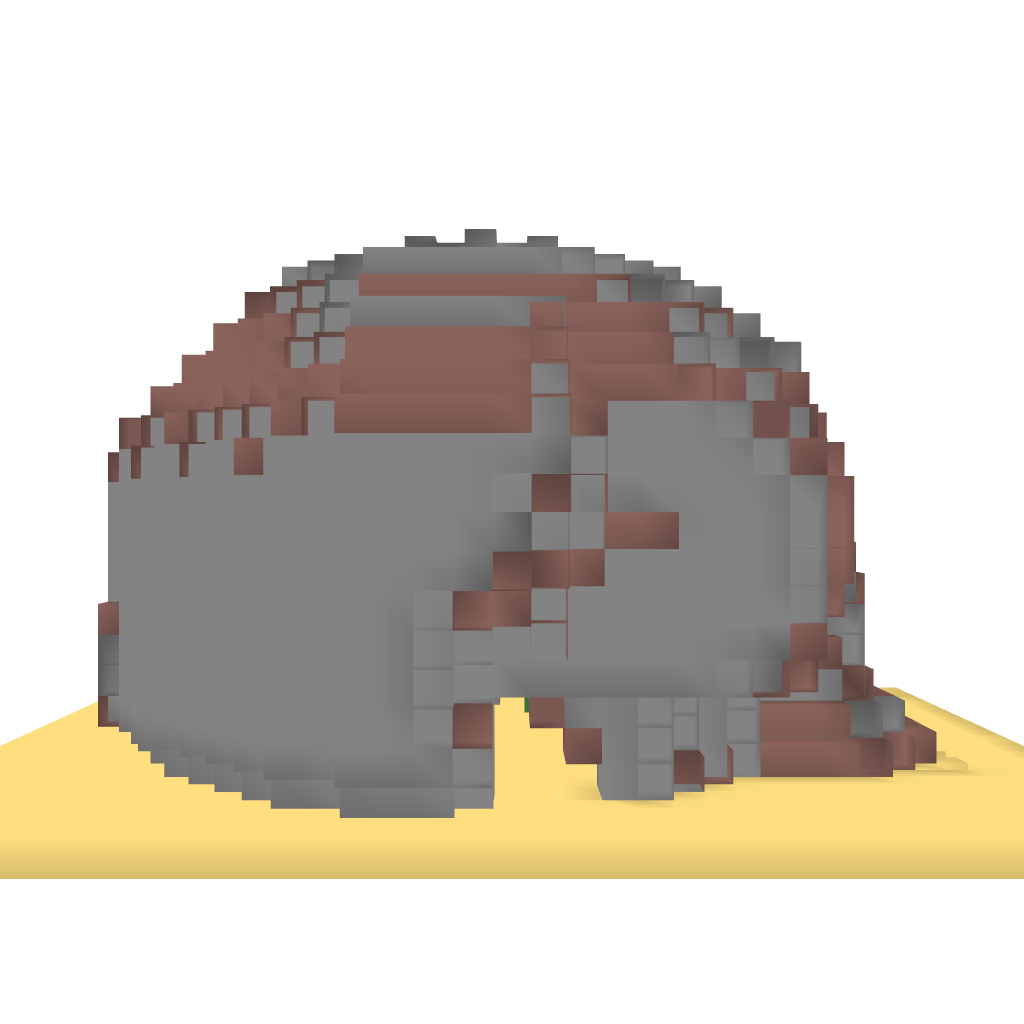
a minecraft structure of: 3d skull house looks like a large stone